Interaction volume radius: 10 \u00c5
Interaction volume height: 10 \u00c5
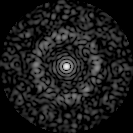
Disorder parameter: 0.8482